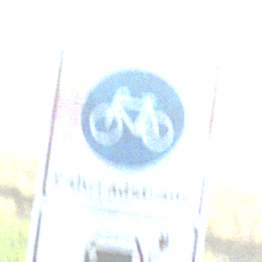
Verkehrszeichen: BeginnFahrradstrasse
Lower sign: MehrspurigeFahrzeugeFrei11
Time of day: SunriseSunset
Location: Outdoor (Nature)
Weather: Clear
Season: NotSpecified
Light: Natural